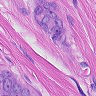
Metastatic tissue present: yes